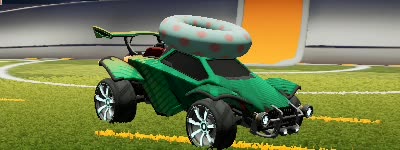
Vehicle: octane